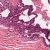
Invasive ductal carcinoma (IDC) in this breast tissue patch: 0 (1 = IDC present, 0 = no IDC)